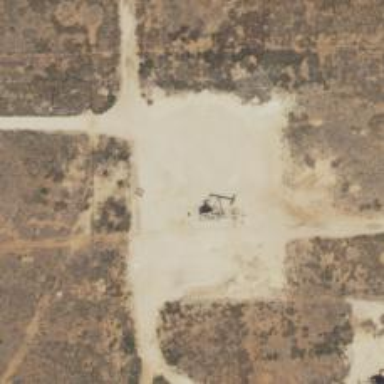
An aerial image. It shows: Petroleum well that is man-made.